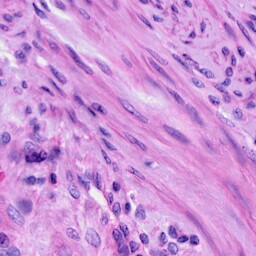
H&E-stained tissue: Cervix